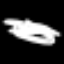
Label: squiggle